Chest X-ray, PA view. Patient: 63 years old, sex M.
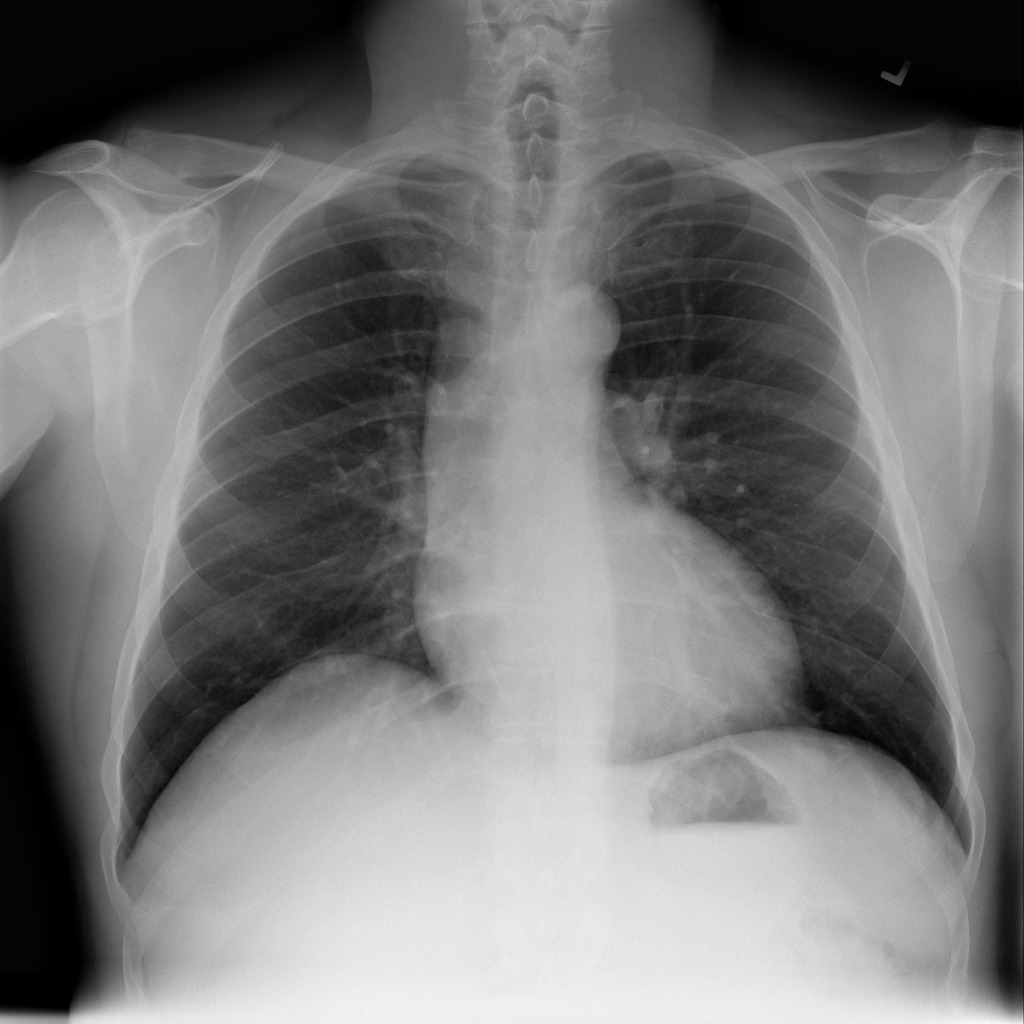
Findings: No Finding